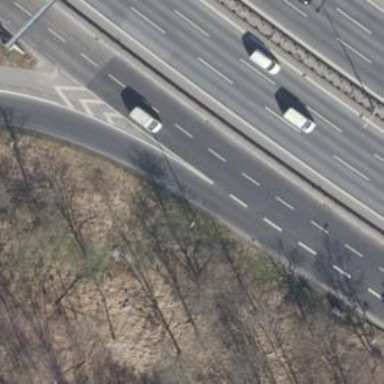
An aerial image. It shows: Asphalt motorway link.